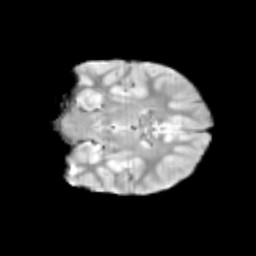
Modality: T2w
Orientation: coronal
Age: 9
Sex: male
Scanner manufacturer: siemens
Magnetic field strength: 3 T
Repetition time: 3.8 s
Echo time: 0.07 s